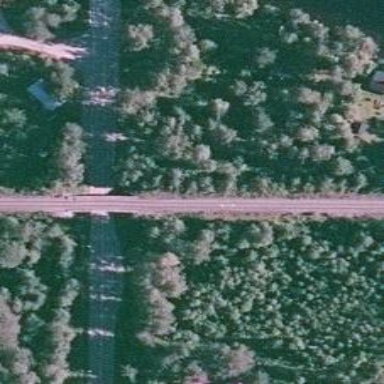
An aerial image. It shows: Bridge carrying continuous railway rails.